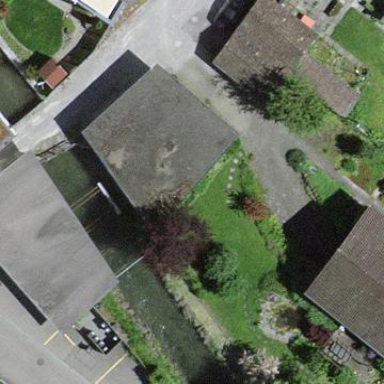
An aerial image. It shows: Garage.